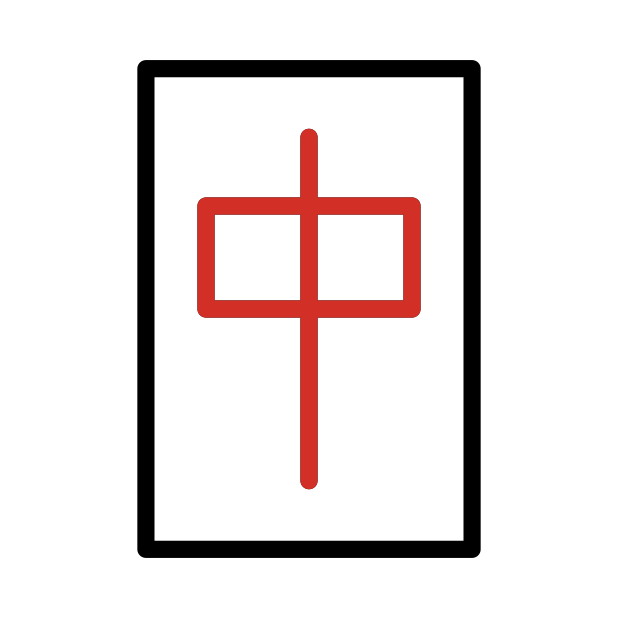
Emoji: 🀄
Name: mahjong tile red dragon
Unicode: 0x1f004